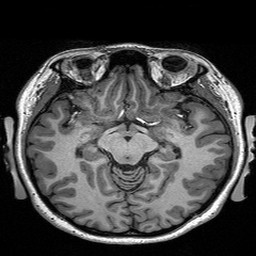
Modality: T1w
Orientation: coronal